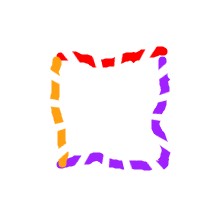
Shape: square